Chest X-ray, PA view. Patient: 25 years old, sex M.
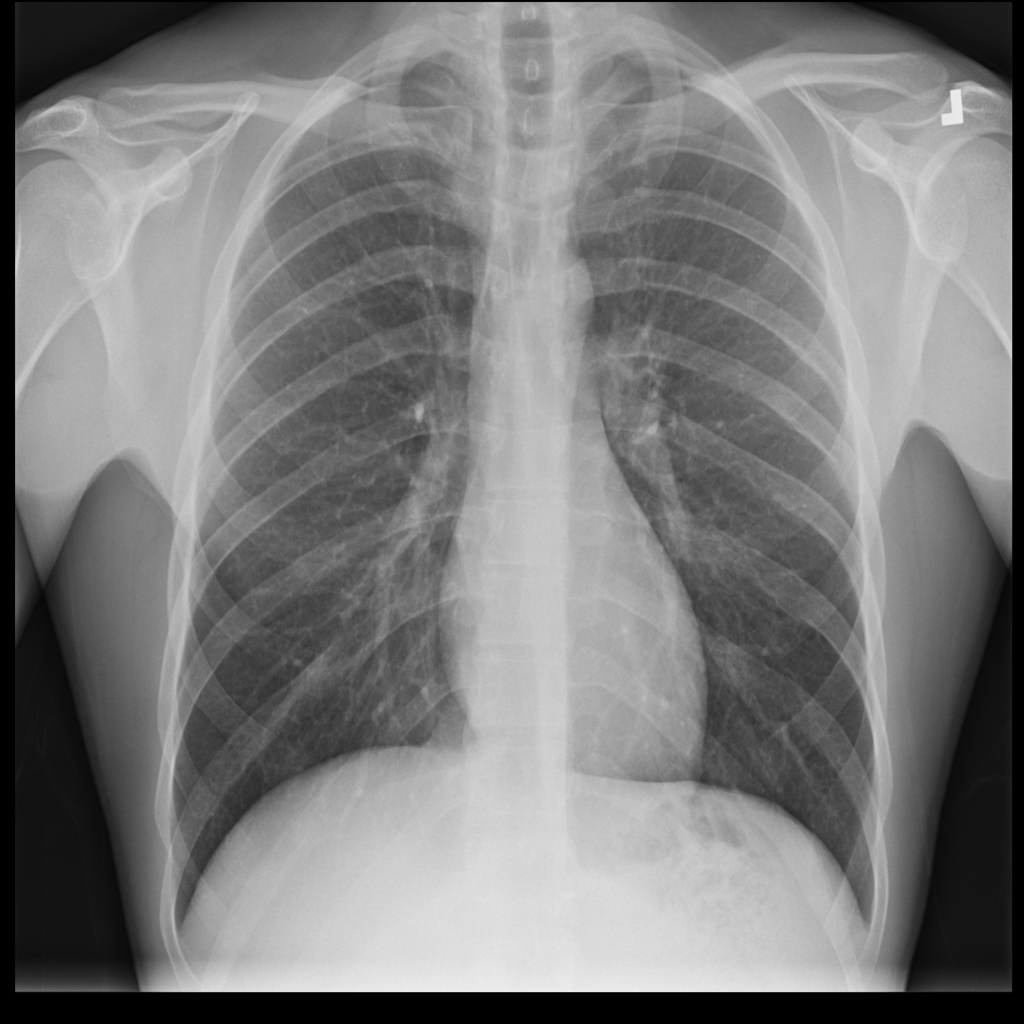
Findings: No Finding